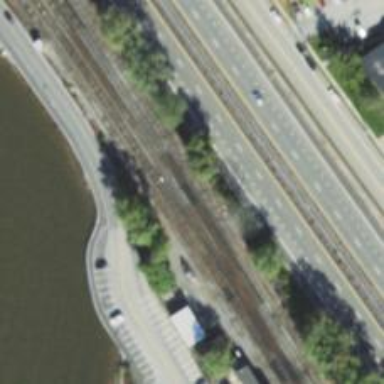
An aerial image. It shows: Electrified rail for trains.